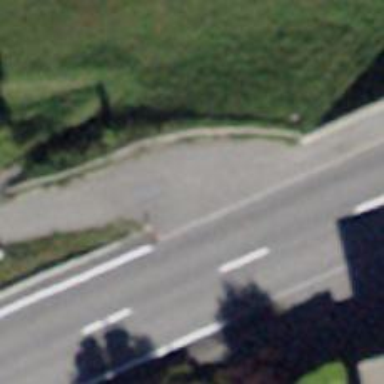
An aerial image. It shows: Residential road with asphalt surface and no sidewalk.